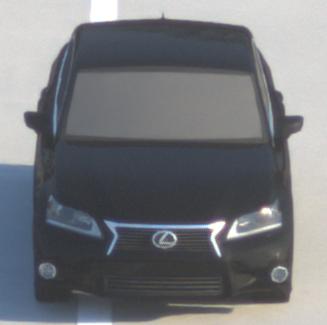
Make: Lexus
Model: GS 250
Detailed model: GS (L10)
Model produced from: 2012/06
Model produced until: 2013/12
Doors: 4
Color: black
Road condition: dry road
Daytime: sunrise or sunset
Contrast: medium contrast